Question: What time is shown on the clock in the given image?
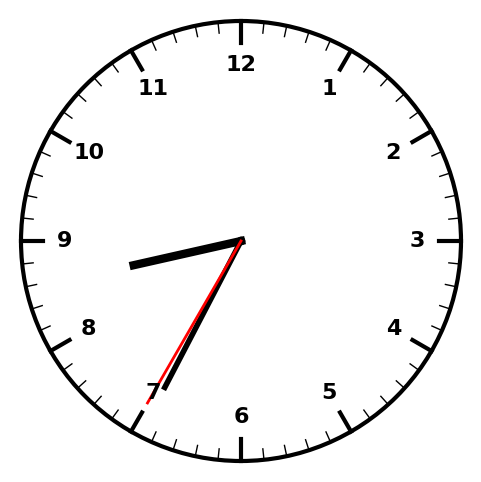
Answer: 08:34:35